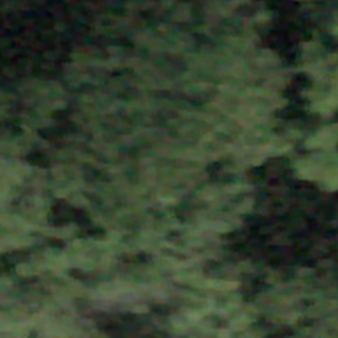
Label: other